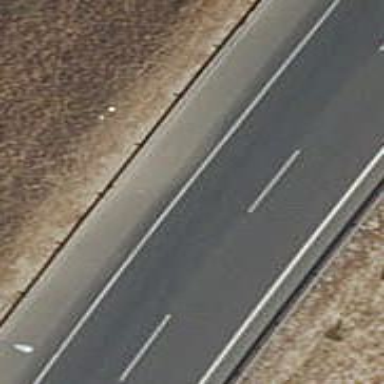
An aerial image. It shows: Motorway link.